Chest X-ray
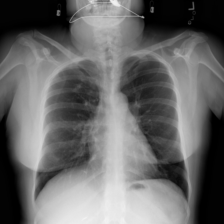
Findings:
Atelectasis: negative
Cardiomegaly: negative
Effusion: negative
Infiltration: negative
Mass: negative
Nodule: negative
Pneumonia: negative
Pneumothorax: negative
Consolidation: negative
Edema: negative
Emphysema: negative
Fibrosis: negative
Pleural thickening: negative
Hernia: negative